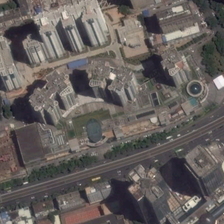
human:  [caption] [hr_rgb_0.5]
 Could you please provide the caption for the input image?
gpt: the trade area is divided into four parts by the road .

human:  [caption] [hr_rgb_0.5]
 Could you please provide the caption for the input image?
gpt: tall buildings are surrounded by dark green trees .

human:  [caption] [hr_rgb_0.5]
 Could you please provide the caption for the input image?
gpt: some commercial buildings are in two sides of a road with some cars .

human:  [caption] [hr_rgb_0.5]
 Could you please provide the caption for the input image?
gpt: some commercial buildings are in two sides of a road with some cars .

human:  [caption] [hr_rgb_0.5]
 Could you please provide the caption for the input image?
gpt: the trade area is divided into four parts by the road .